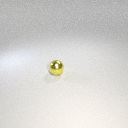
small yellow metal sphere